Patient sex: M
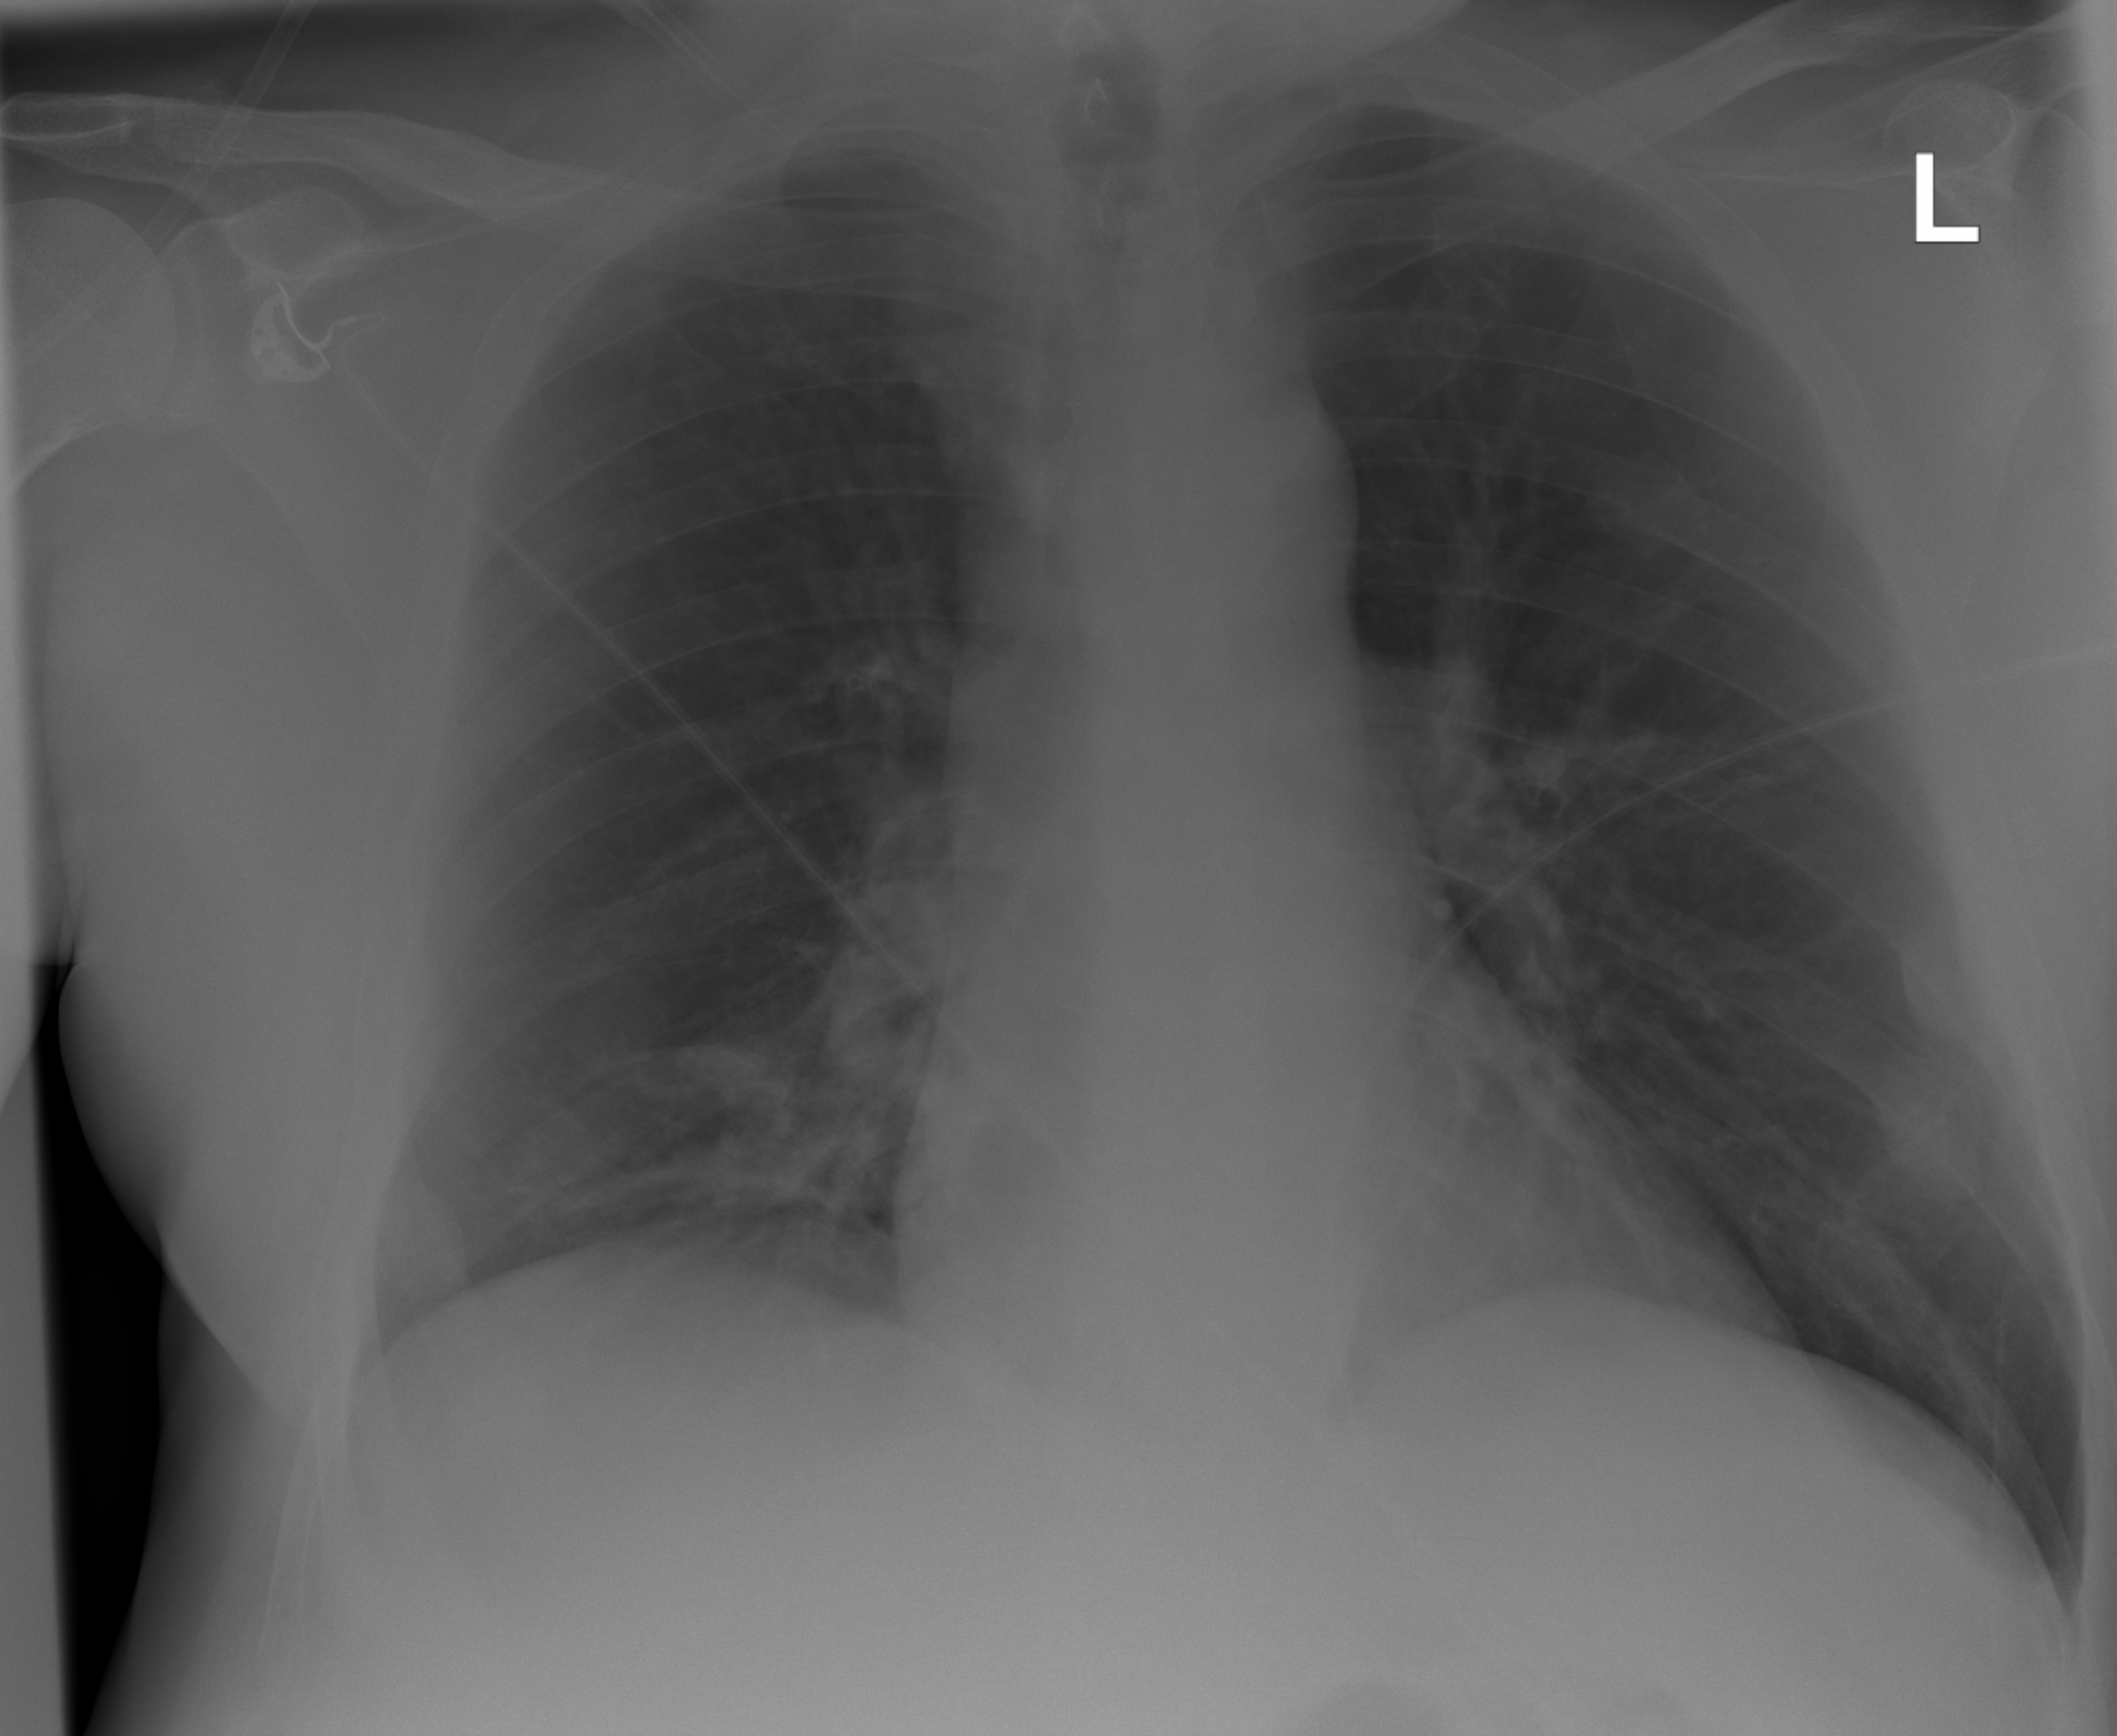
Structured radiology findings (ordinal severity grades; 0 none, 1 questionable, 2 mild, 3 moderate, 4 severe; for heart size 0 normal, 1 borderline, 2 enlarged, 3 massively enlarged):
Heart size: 0
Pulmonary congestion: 0
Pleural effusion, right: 0
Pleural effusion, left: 0
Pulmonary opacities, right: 3
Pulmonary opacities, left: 2
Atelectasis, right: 0
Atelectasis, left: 0